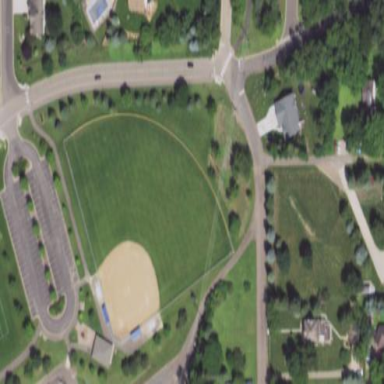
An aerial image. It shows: Baseball pitch for leisure land activities.